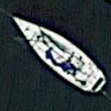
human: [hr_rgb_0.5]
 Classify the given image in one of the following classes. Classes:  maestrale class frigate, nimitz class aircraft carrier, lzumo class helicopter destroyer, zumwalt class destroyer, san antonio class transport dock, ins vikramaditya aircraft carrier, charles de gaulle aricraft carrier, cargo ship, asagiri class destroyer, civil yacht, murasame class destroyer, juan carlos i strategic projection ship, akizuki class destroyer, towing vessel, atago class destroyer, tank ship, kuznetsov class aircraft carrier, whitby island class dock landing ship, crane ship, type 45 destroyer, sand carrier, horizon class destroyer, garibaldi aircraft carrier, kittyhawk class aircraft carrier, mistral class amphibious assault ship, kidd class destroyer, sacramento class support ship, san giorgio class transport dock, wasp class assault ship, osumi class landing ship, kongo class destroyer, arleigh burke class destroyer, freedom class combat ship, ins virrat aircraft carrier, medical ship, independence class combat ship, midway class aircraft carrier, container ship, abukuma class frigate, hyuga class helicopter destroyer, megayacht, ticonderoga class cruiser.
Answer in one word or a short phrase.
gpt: Civil yacht